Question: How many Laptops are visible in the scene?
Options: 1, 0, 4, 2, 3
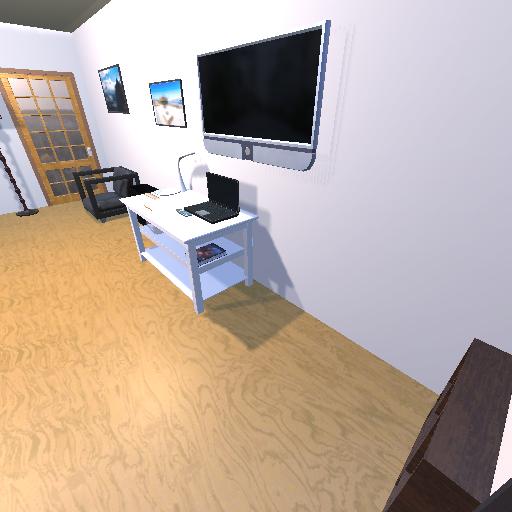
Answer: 1